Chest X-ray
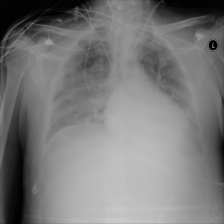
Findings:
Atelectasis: positive
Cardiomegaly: negative
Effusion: positive
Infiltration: positive
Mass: negative
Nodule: negative
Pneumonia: negative
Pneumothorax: negative
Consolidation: positive
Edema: negative
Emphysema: negative
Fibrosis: negative
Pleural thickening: negative
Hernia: negative